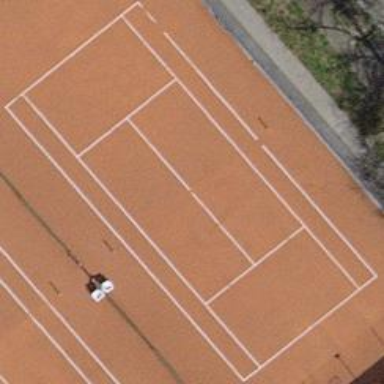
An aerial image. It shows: Tennis court on pitch designated for leisure land.